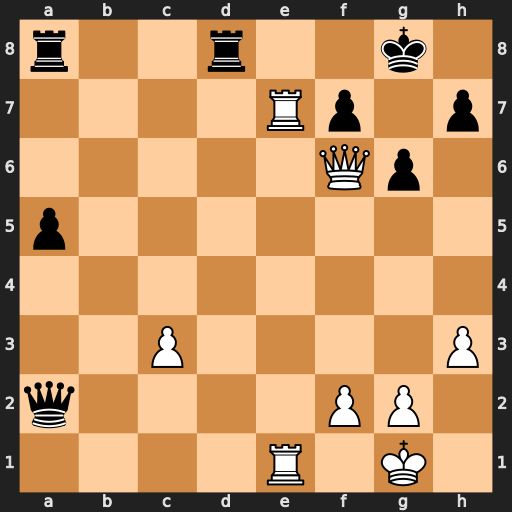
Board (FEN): r2r2k1/4Rp1p/5Qp1/p7/8/2P4P/q4PP1/4R1K1
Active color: w
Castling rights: -
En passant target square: -
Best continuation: h4 Qd5 R1e5